Question:
Hi. I need to center two separator between buttons. That buttons are aligned without problems with auto layout, but i don't know how to align the two vertical lines.
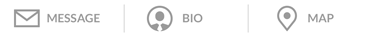
Answer: 1. Add a view between your buttons. Give it a clear background and pin it on the left and right to your buttons with a constant space of 0.
2. Add your line view to this view and center it horizontally in its containing view.